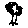
Label: tree